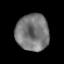
Tissue: prostate
Cell type: T cells
Senescence score: 0.3586
Nuclear area (px): 1181
Mean DAPI intensity: 120.493